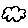
Label: cloud